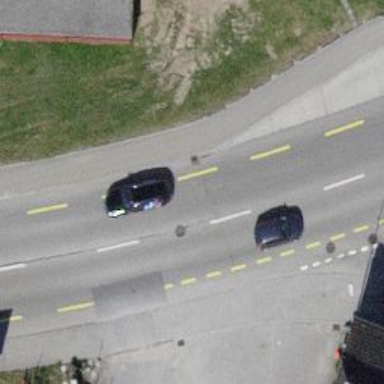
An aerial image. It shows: Primary highway with asphalt surface and designated lane for cyclists.